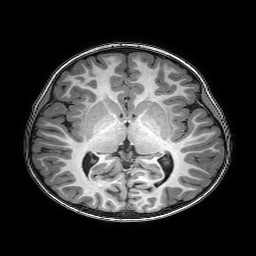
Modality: T1w
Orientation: coronal
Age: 7
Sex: male
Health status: healthy